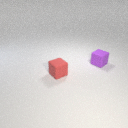
small purple rubber cube behind small red rubber cube